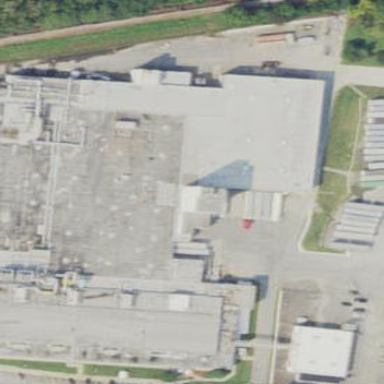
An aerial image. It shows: Commercial building.